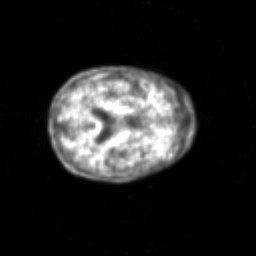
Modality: PET
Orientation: axial
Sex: female
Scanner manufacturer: siemens